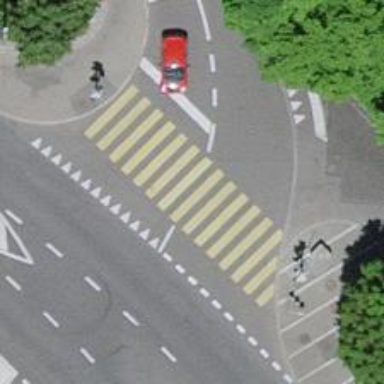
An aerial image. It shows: Road crossing with traffic signals.